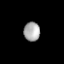
Tissue: skin
Cell type: Epithelial cells
Senescence score: 0.2292
Nuclear area (px): 302
Mean DAPI intensity: 170.046